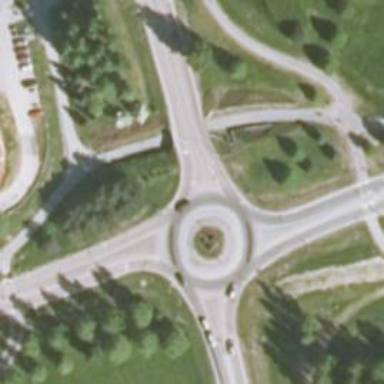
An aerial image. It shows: Roundabout at primary highway.